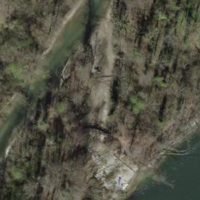
EUNIS habitat code: 41
Species observed at this site:
Anemone ranunculoides